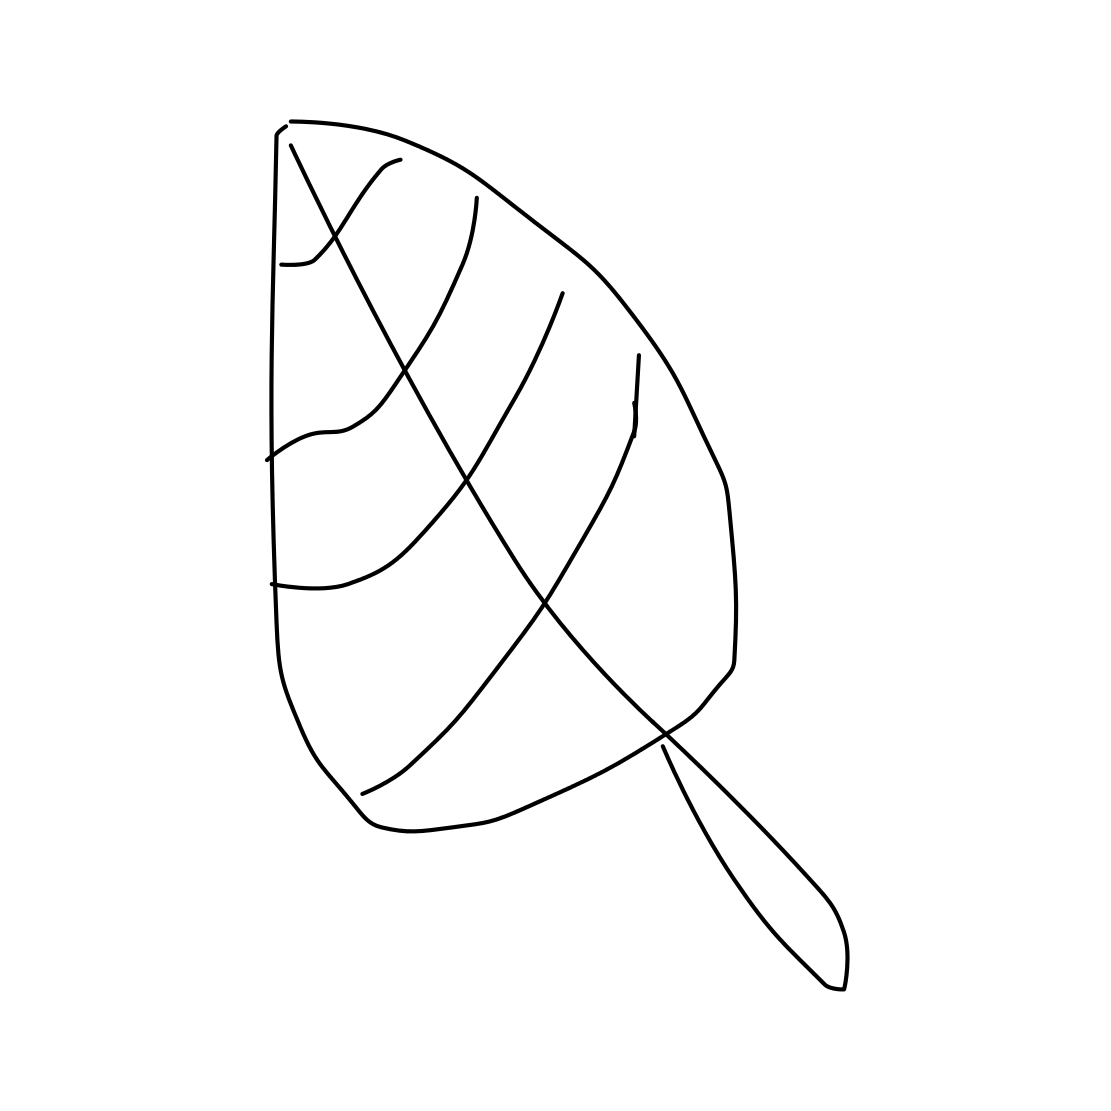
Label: leaf